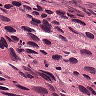
Metastatic tissue present: yes